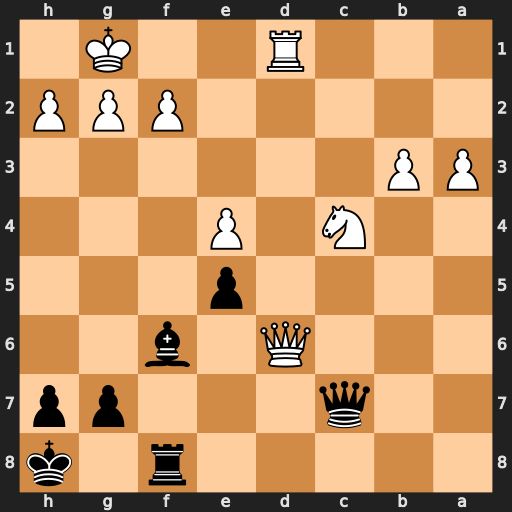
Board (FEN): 5r1k/2q3pp/3Q1b2/4p3/2N1P3/PP6/5PPP/3R2K1
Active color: b
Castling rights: -
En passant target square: -
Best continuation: Rd8 Qxd8+ Bxd8